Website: crate-barrel
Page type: billing-address
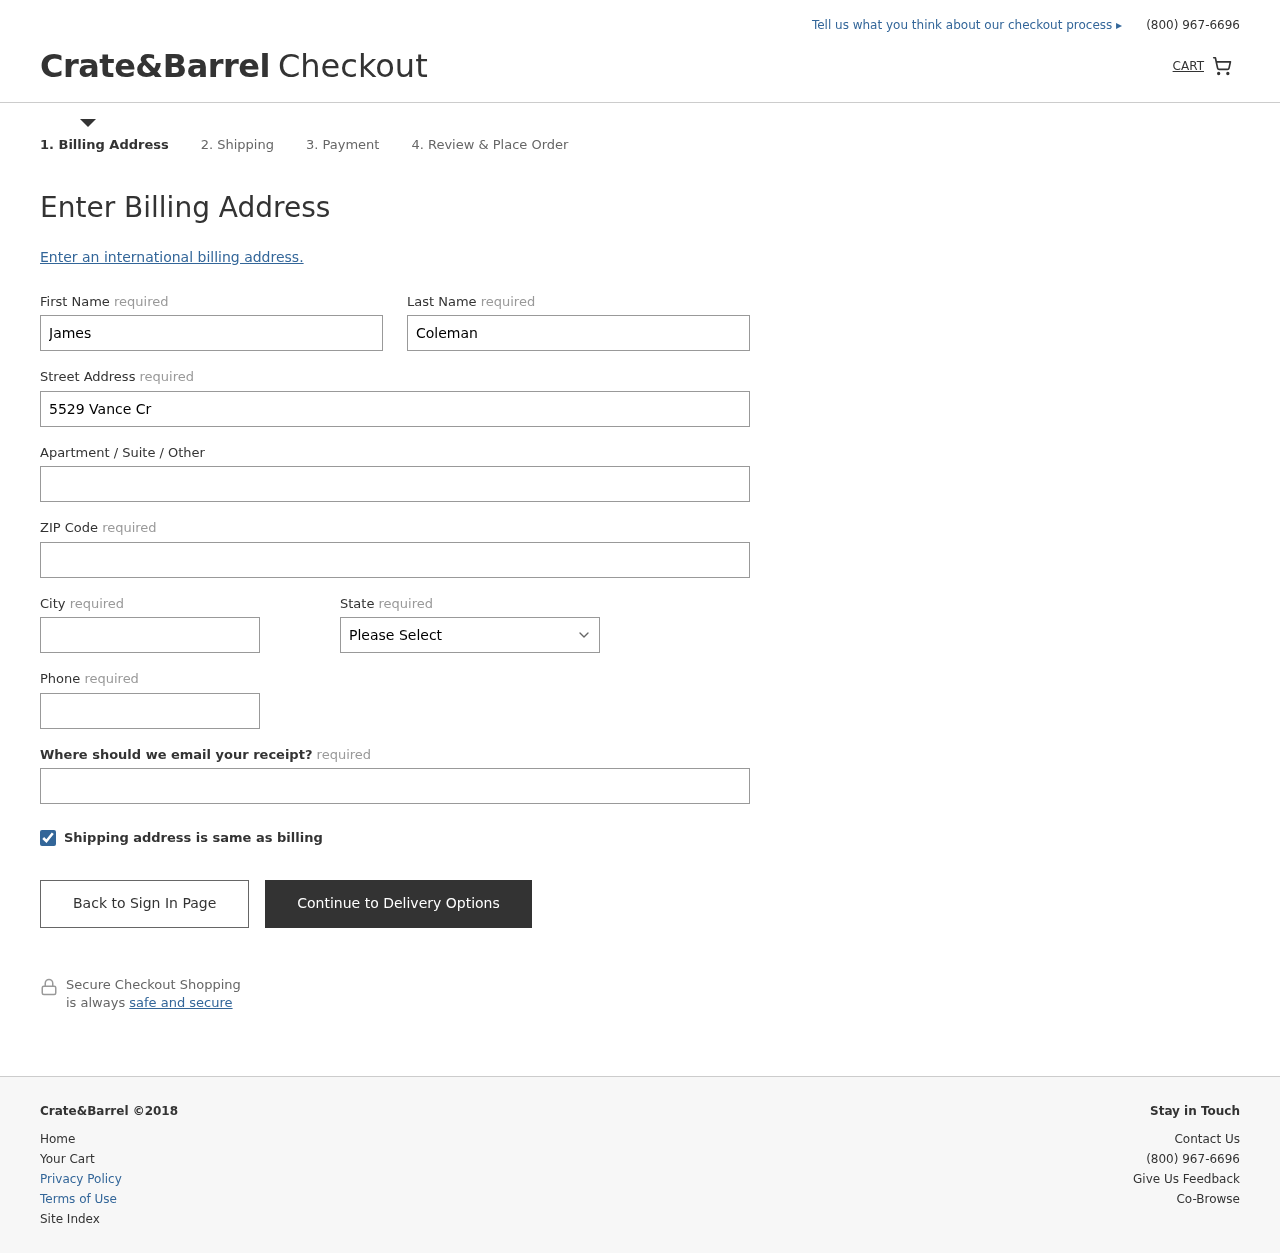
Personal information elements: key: PII_STATE
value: Hawaii
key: PII_FIRSTNAME
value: James
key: PII_LASTNAME
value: Coleman
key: PII_STREET
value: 5529 Vance Crossroad
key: PII_STREET2
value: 436 Brennan Islands
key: PII_POSTCODE
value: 98394
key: PII_CITY
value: North Christopher
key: PII_PHONE
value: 8204376699
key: PII_EMAIL
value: jamescoleman@hotmail.com